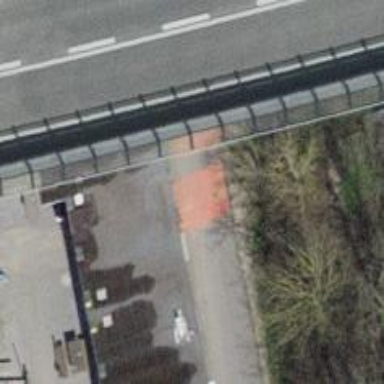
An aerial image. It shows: Set of steps on the road.